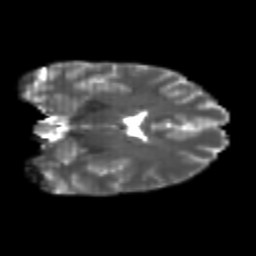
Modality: T2w
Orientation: coronal
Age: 25
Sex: female
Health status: healthy
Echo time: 0.074 s